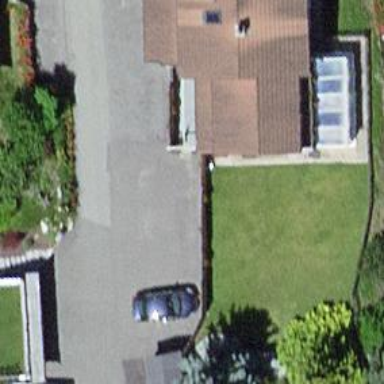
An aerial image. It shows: Simple and straightforward house.